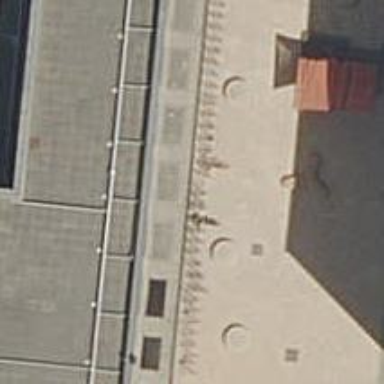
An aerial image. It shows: Bicycle parking area with anchor-type racks.